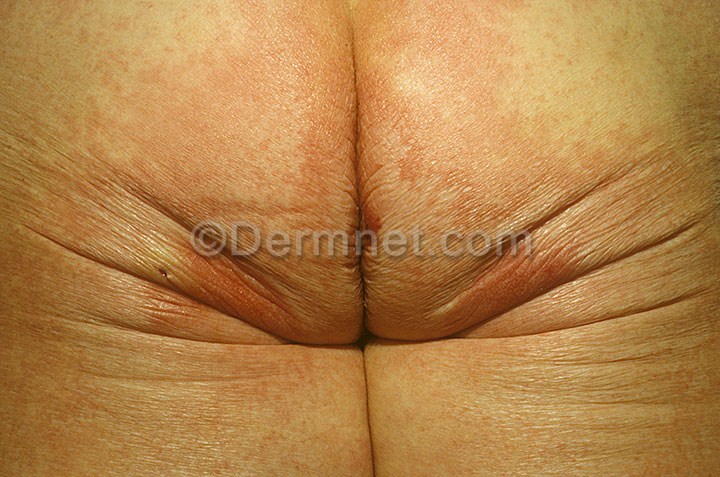
Disease: Eczema Photos